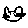
Label: cat